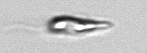
Label: Euglena